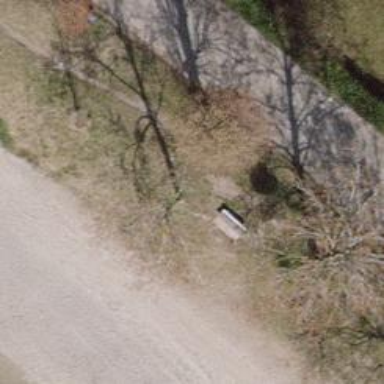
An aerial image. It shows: Bench for seating.